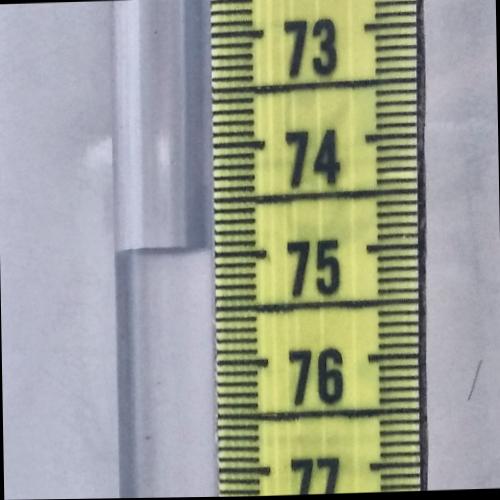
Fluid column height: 74.9 cm